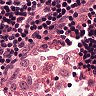
Metastatic tissue present: no